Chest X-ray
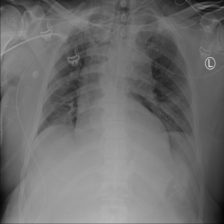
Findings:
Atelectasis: negative
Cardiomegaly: negative
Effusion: negative
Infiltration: negative
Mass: negative
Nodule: negative
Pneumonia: negative
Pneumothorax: negative
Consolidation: negative
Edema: negative
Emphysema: negative
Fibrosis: negative
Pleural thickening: positive
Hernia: negative